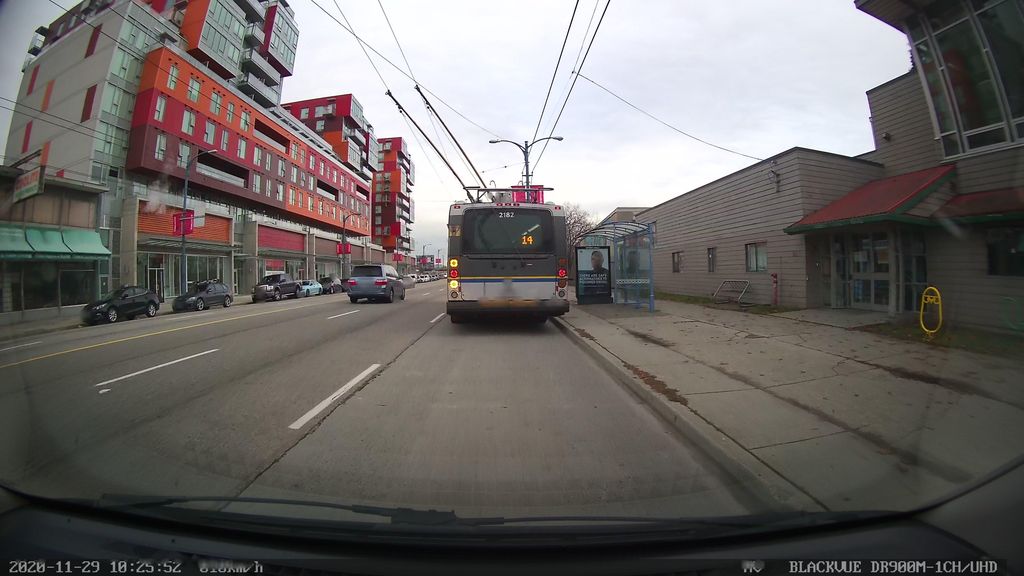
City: vancouver